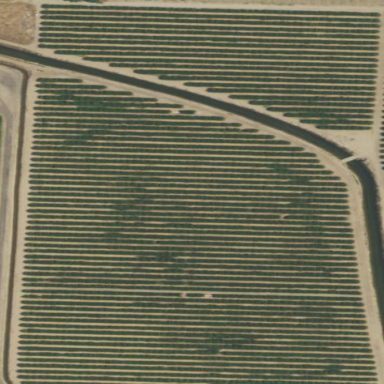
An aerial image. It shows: Orange orchard with rows of vibrant orange trees.